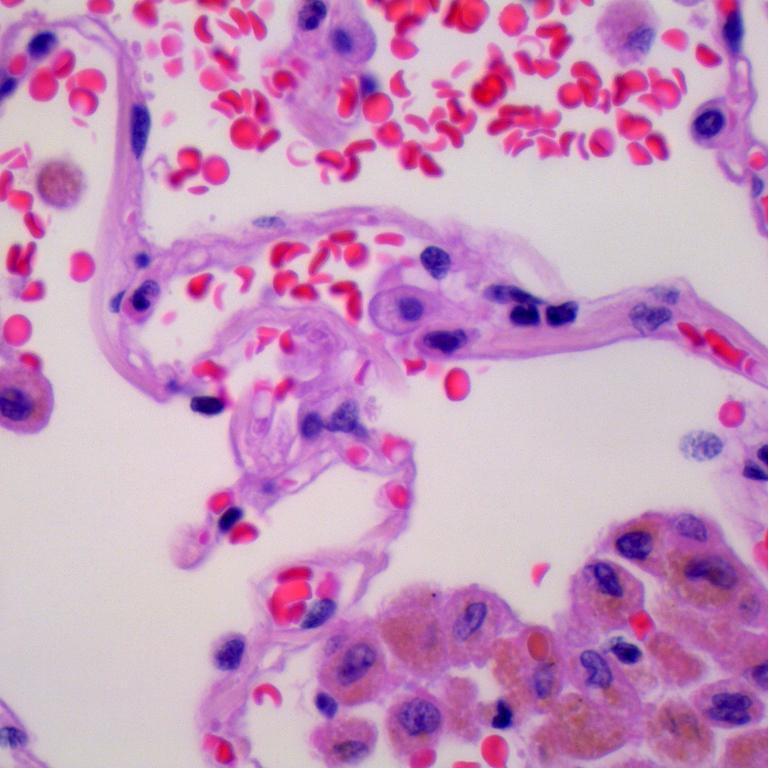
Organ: lung
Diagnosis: benign